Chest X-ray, AP view. Patient: 61 years old, sex F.
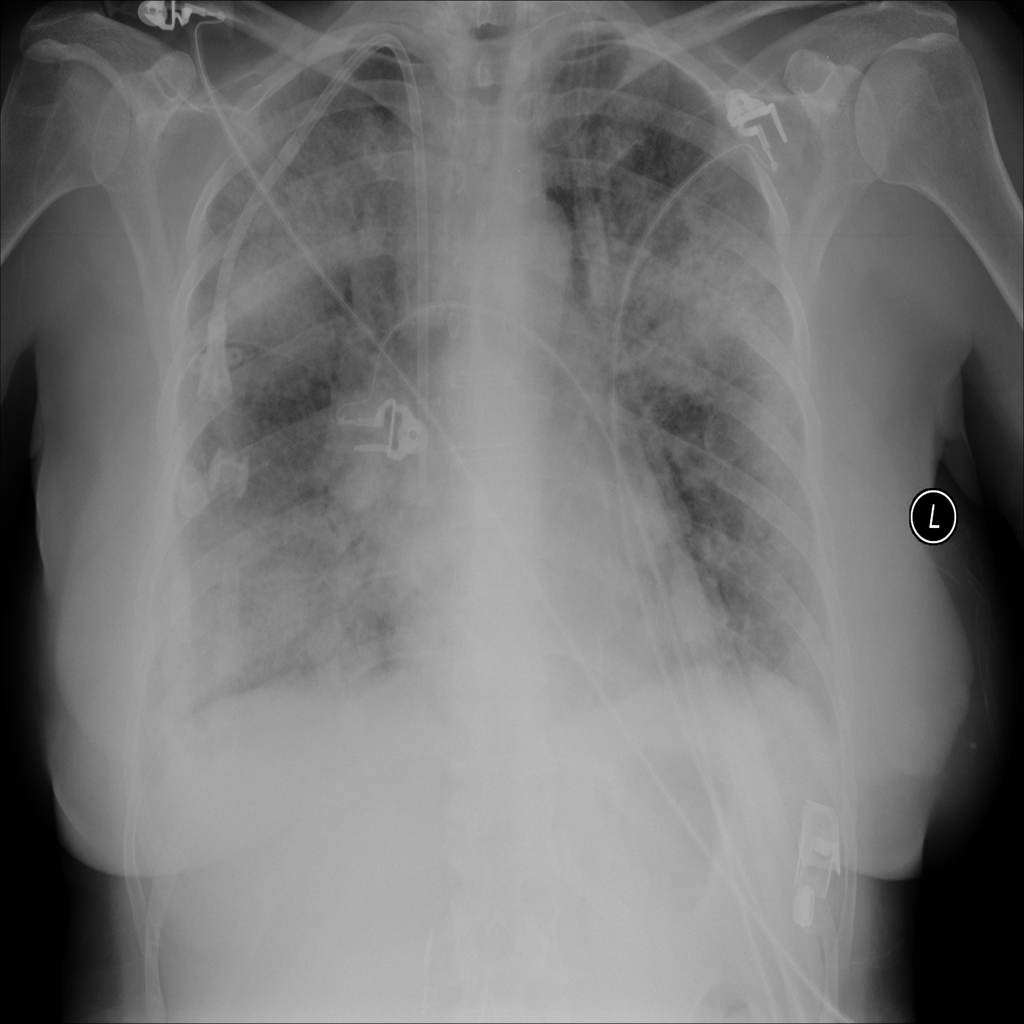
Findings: Infiltration